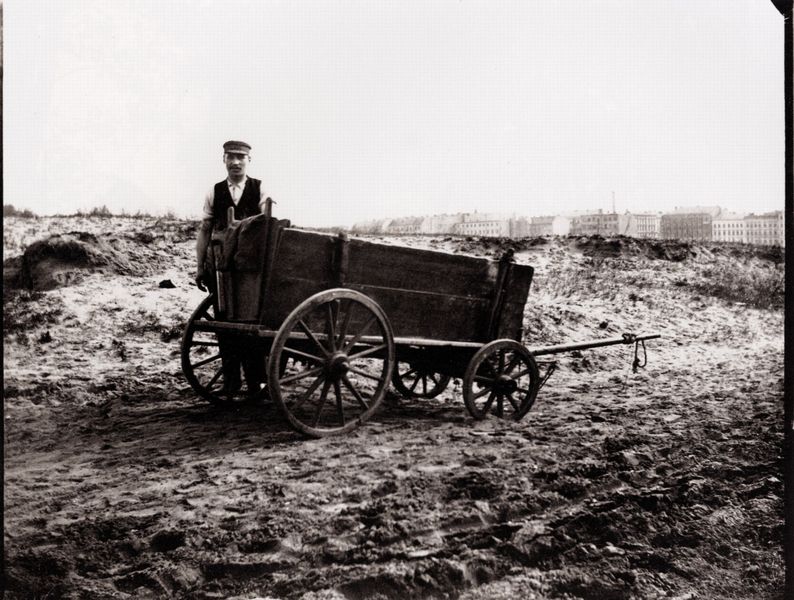
Titel: Müllarbeiter mit Handwagen
Künstler: Heinrich Zille
Schlagwörter: dunkel, himmel, mann, schatten, weiß, wolken, landschaft, sand, stadt, braun, fenster, grau, hell, hintergrund, holz, hut, licht, paris, schwarz, strasse, gebäude, gras, haus, schnee, weg, wiese, alt, anzug, bart, hemd, jacke, kappe, mütze, arm, kragen, stehen, stein, bild, bildnis, herr, portrait, porträt, erde, feld, ferne, horizont, häuser, hügel, kalt, natur, weide, weite, pfad, boden, land, realismus, stehend, stehender, england, arbeit, genre, karren, pferd, räder, fassade, fassaden, leine, acker, feldweg, lehm, russland, spuren, düne, zug, tag, kahl, geröll, herbst, winter, pause, kutsche, speichen, rand, sepia, arbeiter, handkarren, holzkarren, kies, rad, schubkarren, schutt, wagen, wagenrad, krieg, planken, platte, weste, bauer, skyline, foto, fotografie, photographie, stadtrand, lithographie, schwarz weiss, portait, scharz, staub, deichsel, schlamm, photo, veste, anhänger, karg, industrialisierung, siedlung, dreck, landwirtschaft, achse, wagenräder, armut, verloren, fotographie, türkei, nabe, aufnahme, russisch, leiterwagen, matsch, vorstadt, fronten, industriealisierung, buden, großstadt, hochhäuser, fußspuren, landwirt, schwraz, einfachheit, häuserfronten, holzwagen, zertreten, speiche, nadar, bollerwagen, ochsenkarren, plattenbau, plattenbauten, arbeier, ausgespannt, brach, gepflügt, heut, hintergrund stadt, schwar weiß, karrenrad, verstädterung, ländlih